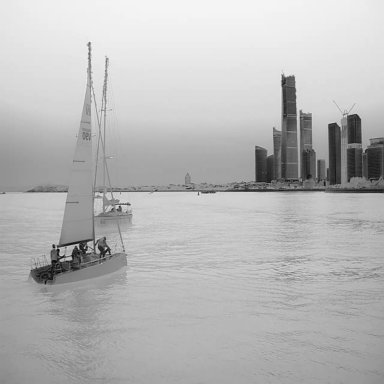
There are two sailboats in the infrared image.